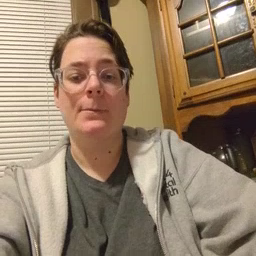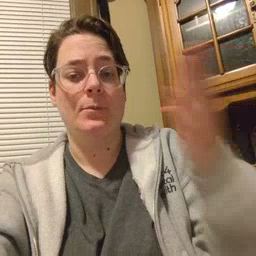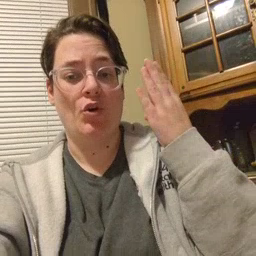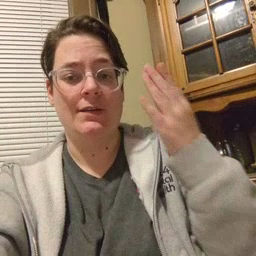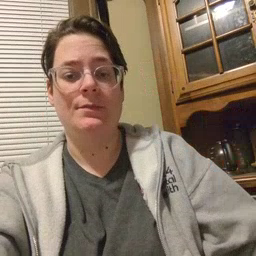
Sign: morning